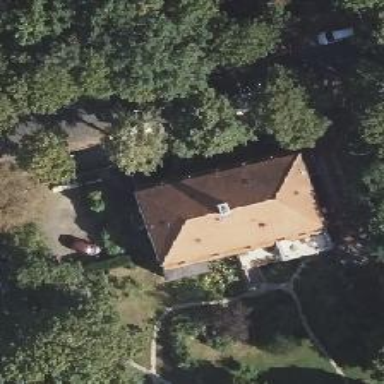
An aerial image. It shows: Semidetached house with hipped roof.